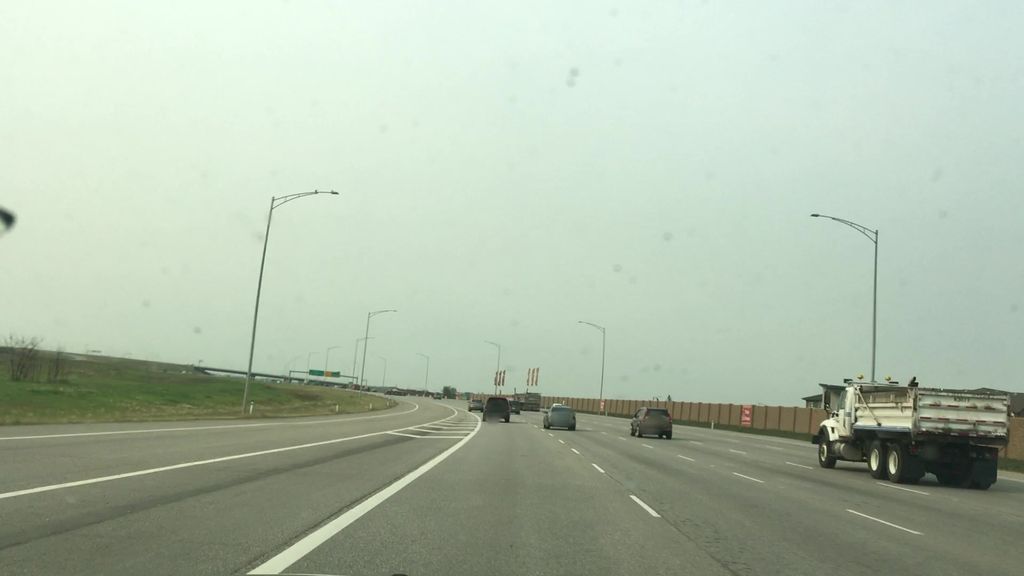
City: edmonton